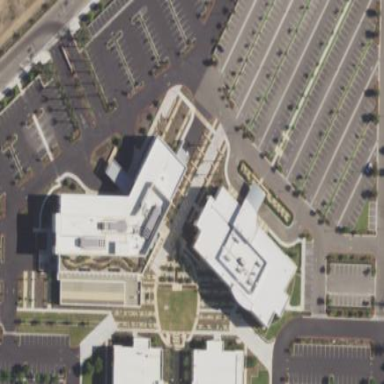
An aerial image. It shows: Hospital building.